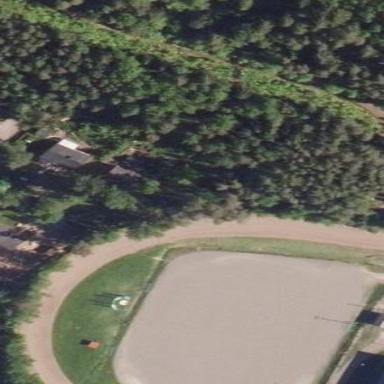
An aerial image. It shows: Pitch with fine gravel surface for leisure land.